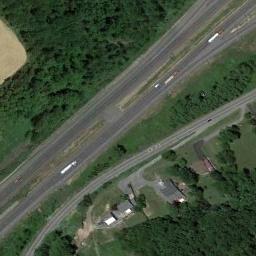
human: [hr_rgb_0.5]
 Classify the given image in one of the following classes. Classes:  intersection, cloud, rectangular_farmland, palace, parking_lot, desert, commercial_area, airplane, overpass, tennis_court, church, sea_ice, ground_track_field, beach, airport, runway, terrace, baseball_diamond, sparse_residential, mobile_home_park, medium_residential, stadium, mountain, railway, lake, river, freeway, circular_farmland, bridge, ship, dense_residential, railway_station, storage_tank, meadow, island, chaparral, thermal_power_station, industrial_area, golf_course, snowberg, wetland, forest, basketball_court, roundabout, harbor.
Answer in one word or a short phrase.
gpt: freeway